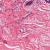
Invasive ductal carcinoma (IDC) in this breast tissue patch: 0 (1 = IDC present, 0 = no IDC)